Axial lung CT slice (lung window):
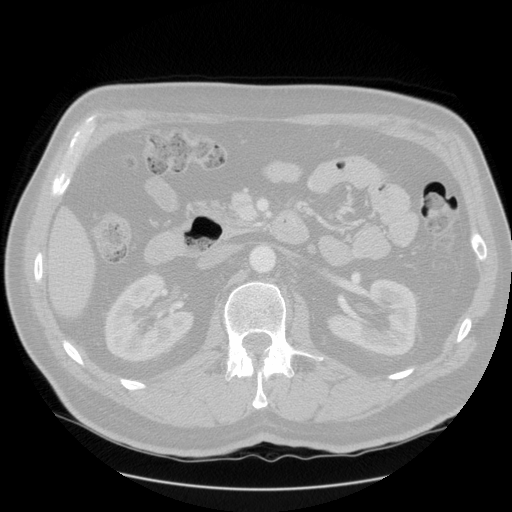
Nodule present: no